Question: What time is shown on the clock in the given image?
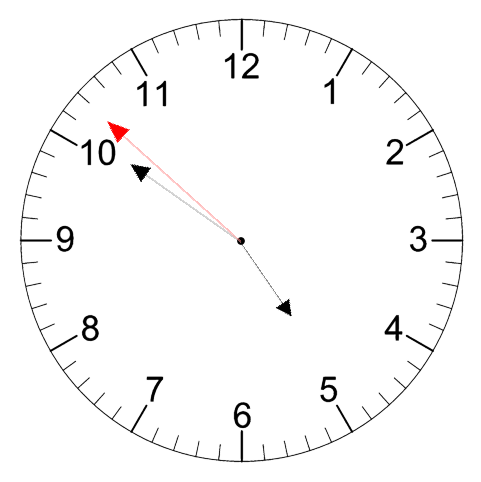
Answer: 04:50:52